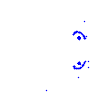
Particle: kaon